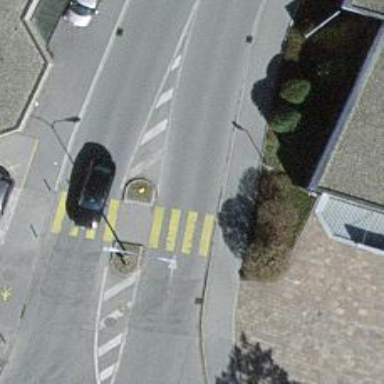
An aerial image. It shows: Marked road crossing with pedestrian island.